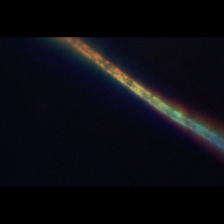
Taxon: Chaetoceros
Group: Diatoms